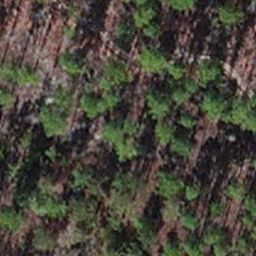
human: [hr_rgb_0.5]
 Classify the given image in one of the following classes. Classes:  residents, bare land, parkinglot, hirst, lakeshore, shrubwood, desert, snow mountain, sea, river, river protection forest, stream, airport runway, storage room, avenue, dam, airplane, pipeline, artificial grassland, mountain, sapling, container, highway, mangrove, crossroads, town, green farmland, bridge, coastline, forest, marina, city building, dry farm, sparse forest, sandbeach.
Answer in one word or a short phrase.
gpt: sapling